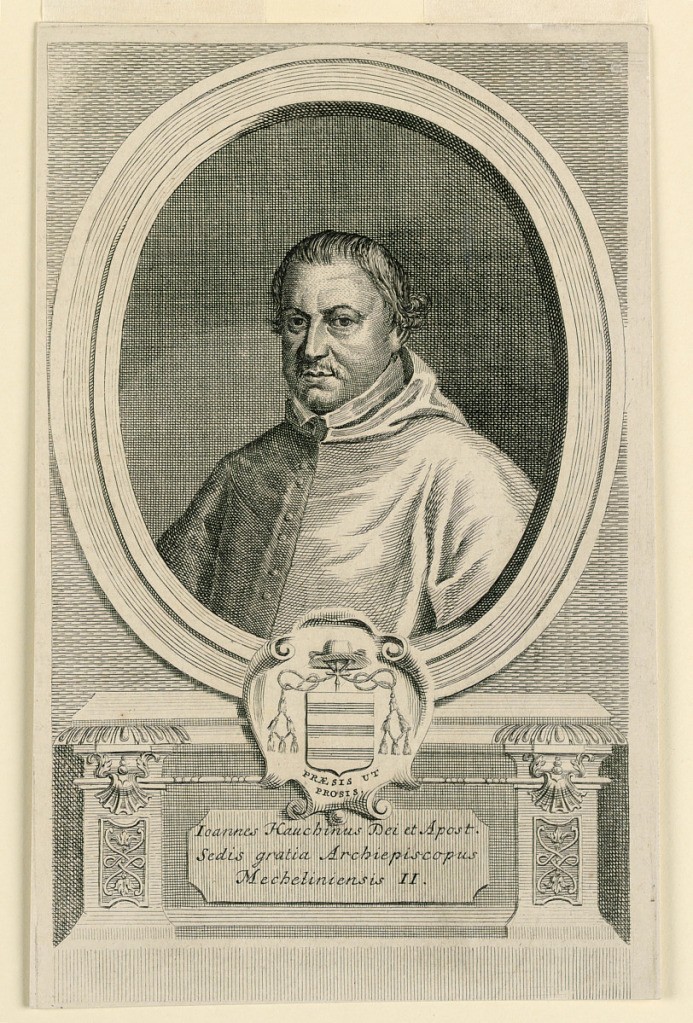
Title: Portrait Of Joannes Hauchinus, Bishop of Mechlin
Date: ca. 1700-1730
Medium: Engraving on paper
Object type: Print
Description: Within an oval frame is the bust portrait of a cleric, wearing a cowl, falling down his back. Below, his escutcheon and motto, and inscription.